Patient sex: M
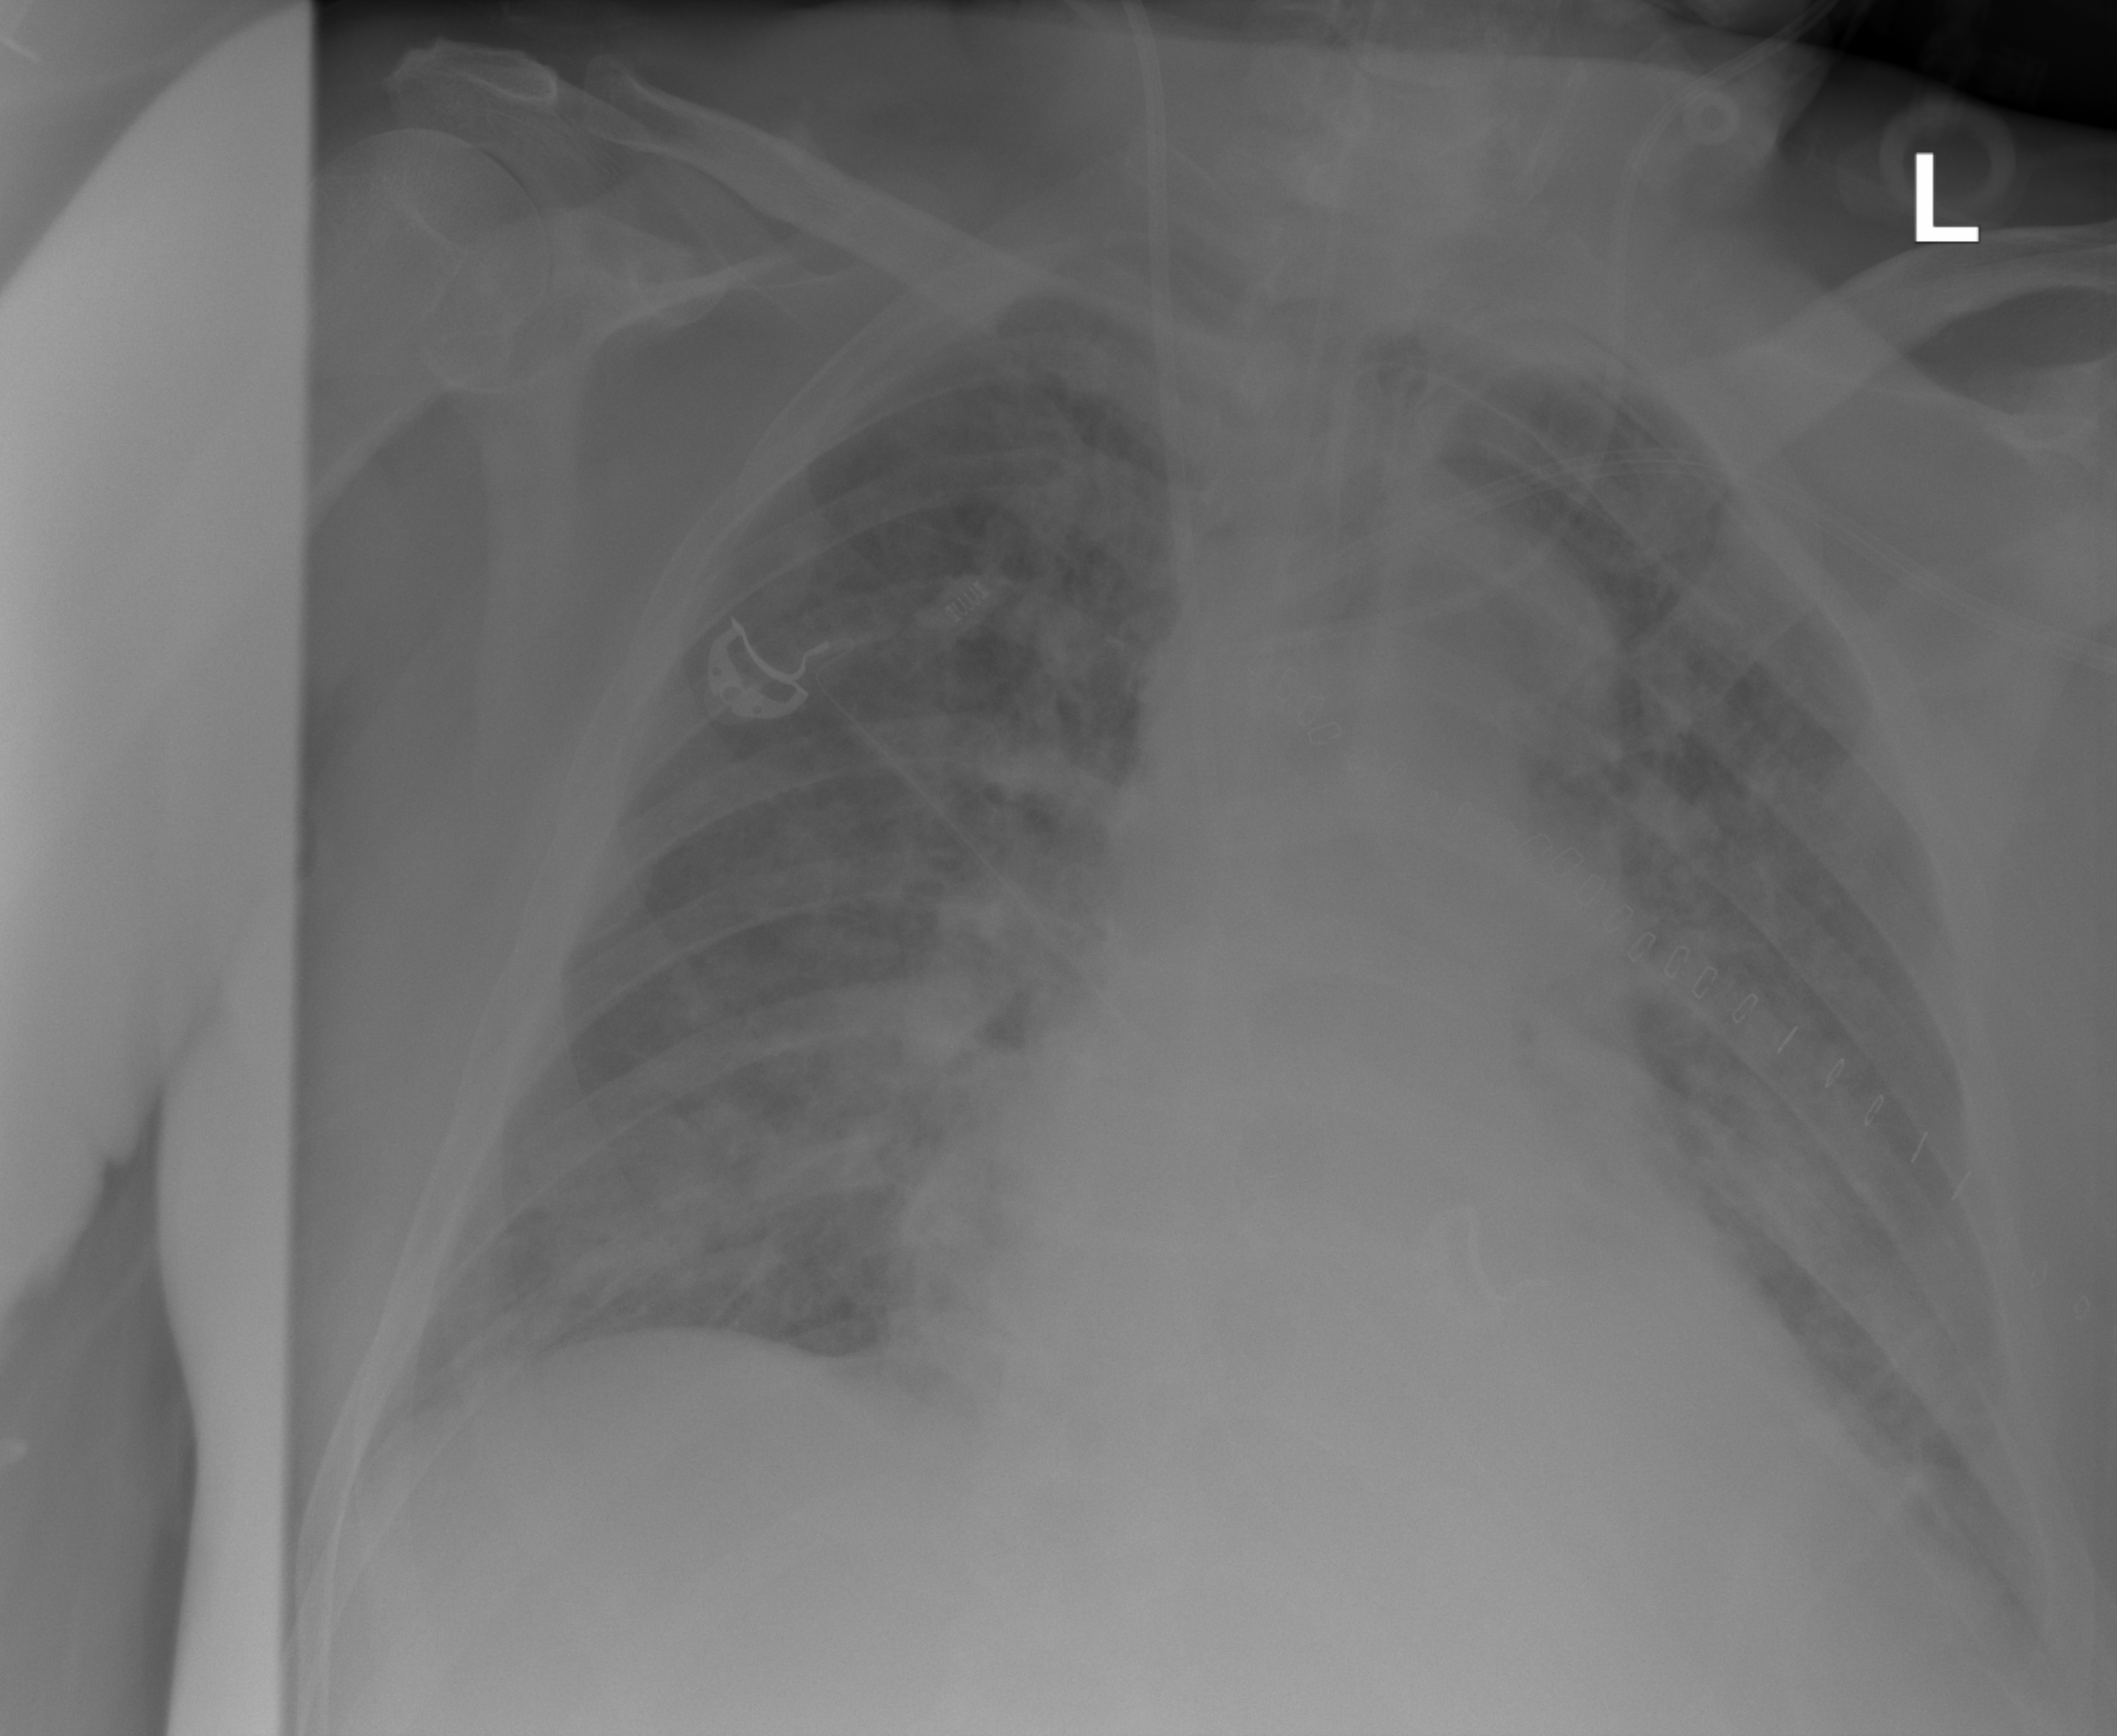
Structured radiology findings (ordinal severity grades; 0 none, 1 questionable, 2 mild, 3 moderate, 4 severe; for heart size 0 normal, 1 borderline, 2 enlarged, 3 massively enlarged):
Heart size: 2
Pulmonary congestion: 0
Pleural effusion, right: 0
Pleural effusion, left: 0
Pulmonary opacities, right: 3
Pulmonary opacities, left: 3
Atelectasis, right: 2
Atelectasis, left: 2